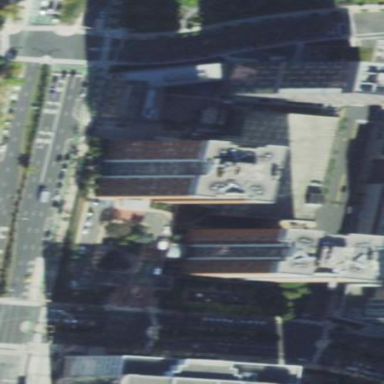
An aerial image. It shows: Multi-storey parking building.